Question: I have set up the <URL> inside the .NET Core repo for background tasks and I want to play with the real database records for something I need. But that seems impossible because the context methods only show those of Create Update Delete operations. To be more specific, I cannot find a 'Where', 'FirstOrDefault', 'First', .... As in, I can't use the "Read" operations. Has anyone encountered this? Am I doing something wrong?
The problem occurs on .NET Core version 2.2. My 'DbContext' inherits from 'Microsoft.EntityframeworkCore.DbContext'.
My 'DbContext':
'''
public class APIContext:DbContext
{
public static string ConnectionString { get; set; }
protected override void OnConfiguring(DbContextOptionsBuilder optionsBuilder)
{
optionsBuilder.UseMySql(ConnectionString);
}
public DbSet<User> Users { get; set; }
public DbSet<Userinfo> Userinfos { get; set; }
public DbSet<Info> Infos { get; set; }
public DbSet<Picture> Pictures { get; set; }
public DbSet<Video> Videos { get; set; }
public DbSet<Feed> Feeds { get; set; }
public DbSet<Watchlist> Watchlists { get; set; }
public DbSet<Sale> Sales { get; set; }
public DbSet<CouponCode> CouponCodes { get; set; }
public DbSet<CouponUser> CouponUsers { get; set; }
public DbSet<Order> Orders { get; set; }
}
'''
Hosted service:
'''
internal class TimedHostedService : IHostedService, IDisposable
{
private readonly ILogger _logger;
private readonly APIContext context;
private Timer _timer;
public TimedHostedService(ILogger<TimedHostedService> logger, APIContext context)
{
_logger = logger;
this.context = context;
}
...
private void DoWork(object state) //this is called by the start method of the service within this class
{
context.Users. //this is where I don't get the other methods of DbContext
_logger.LogInformation("Timed Background Service is working.");
}
'''

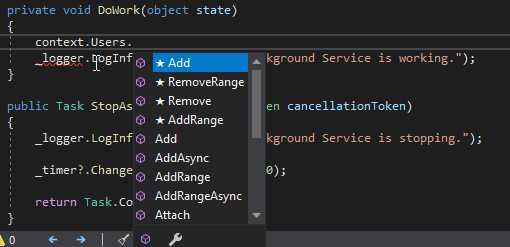
Answer: You should use IQueryable from System.Ling to work with those methods. <URL>